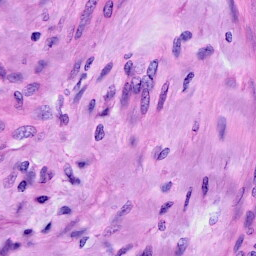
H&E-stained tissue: Cervix